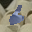
Label: 6